Field crop: maize
Growth stage: 2
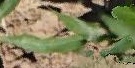
Species: maize